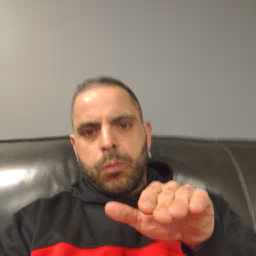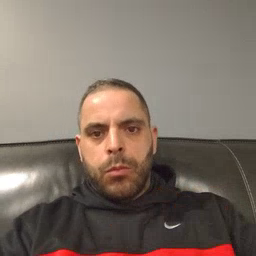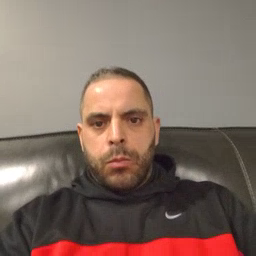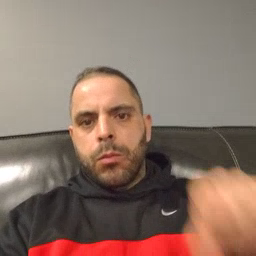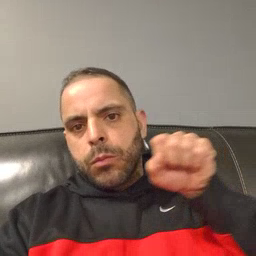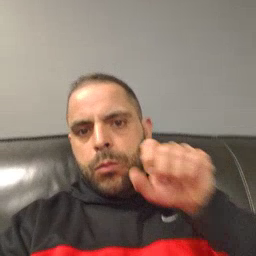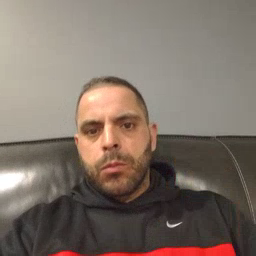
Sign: carrot